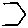
Label: hexagon